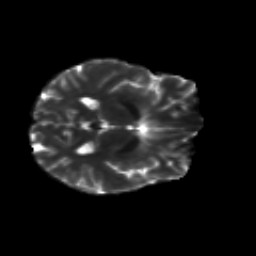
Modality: T2w
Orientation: axial
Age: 27
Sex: female
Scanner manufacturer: siemens
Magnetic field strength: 3 T
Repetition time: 8.8 s
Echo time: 0.085 s